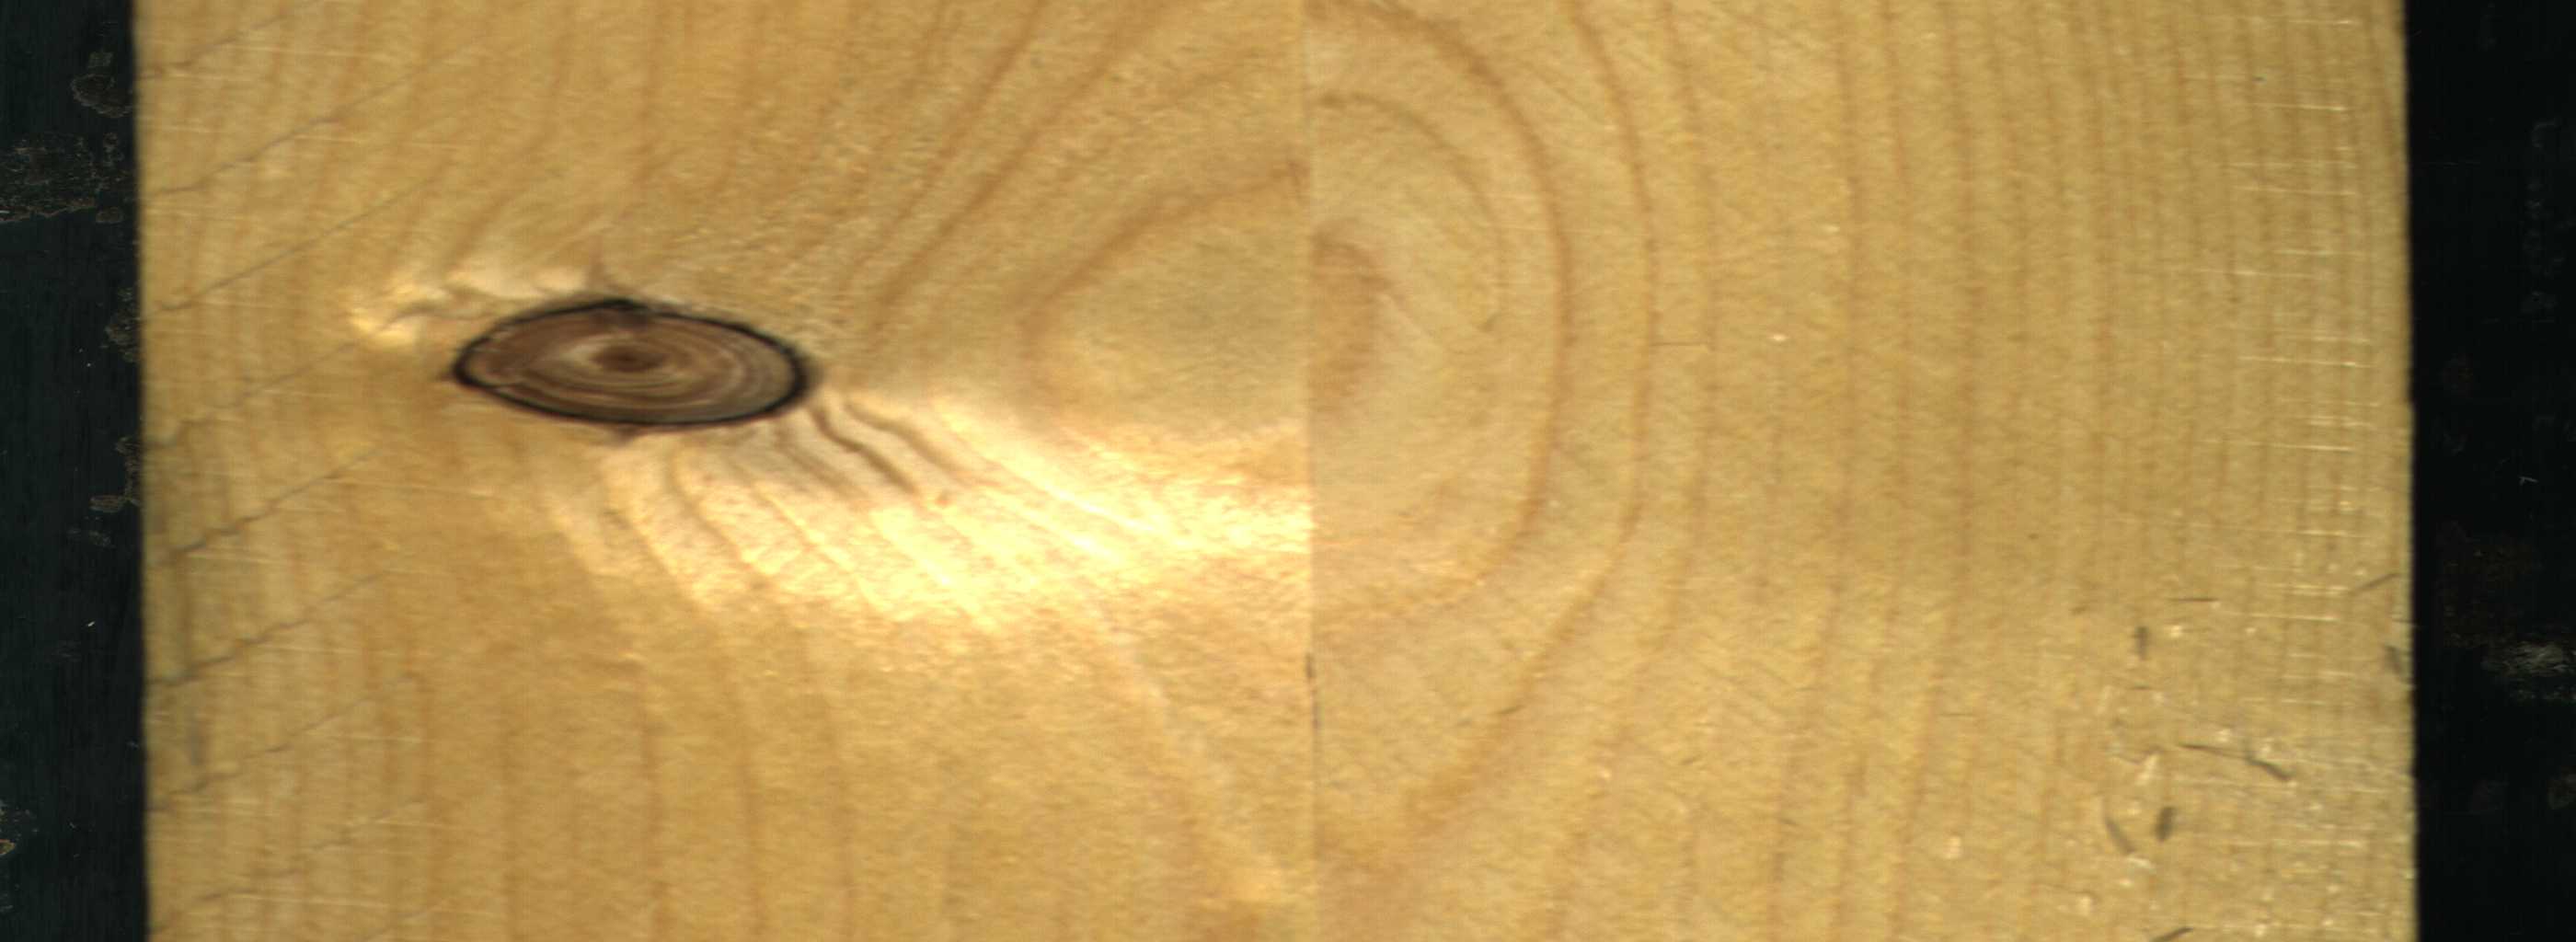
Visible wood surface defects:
Dead_Knot